Field crop: tomato
Growth stage: 1
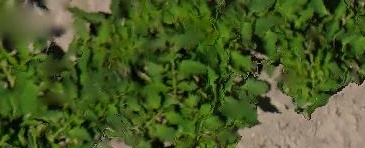
Species: tomato